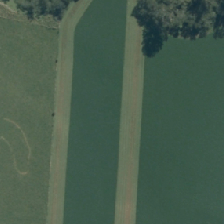
Land cover: shortrotation_cropland